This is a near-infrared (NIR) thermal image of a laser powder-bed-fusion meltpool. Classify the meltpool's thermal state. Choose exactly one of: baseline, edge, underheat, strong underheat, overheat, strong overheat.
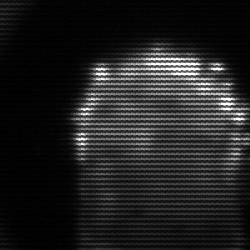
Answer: baseline